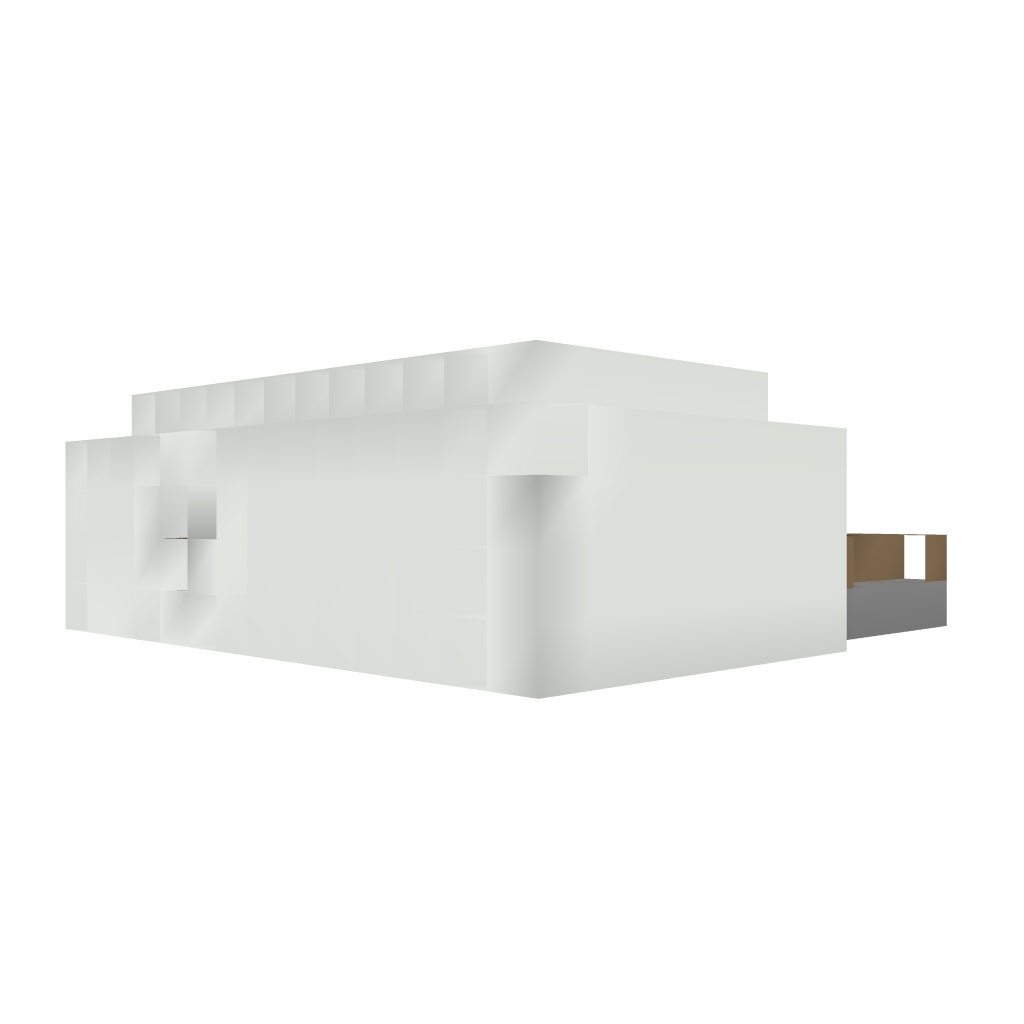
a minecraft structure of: A little small house